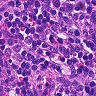
Metastatic tissue present: no